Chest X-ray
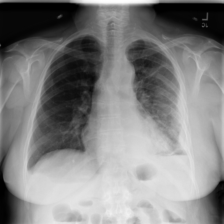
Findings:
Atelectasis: negative
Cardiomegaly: negative
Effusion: negative
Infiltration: negative
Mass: negative
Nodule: negative
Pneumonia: negative
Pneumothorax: negative
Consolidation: negative
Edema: negative
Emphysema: negative
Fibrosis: negative
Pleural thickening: negative
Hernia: negative